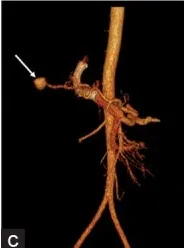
(c) Volume-rendered image from computed tomography angiography demonstrates the hepatic artery pseudoaneurysm (arrow).
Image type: radiology (ct)